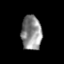
Tissue: lung
Cell type: Epithelial cells
Senescence score: 0.2383
Nuclear area (px): 687
Mean DAPI intensity: 140.958